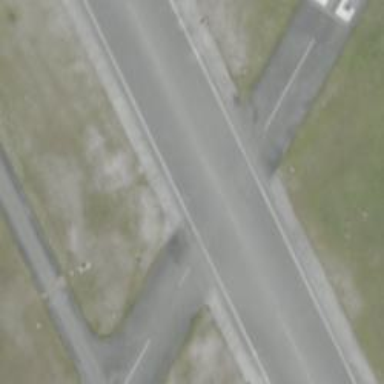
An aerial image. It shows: Asphalt runway at the airport.